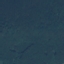
Land use / land cover class: Forest